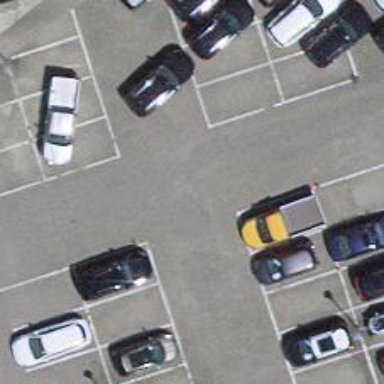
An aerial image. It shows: Road serving as parking aisle.